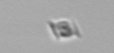
Label: Bacillariophyceae_morphotype1